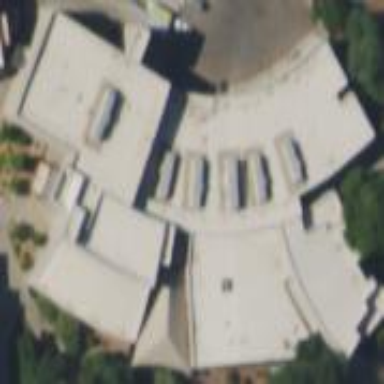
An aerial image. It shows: Sports centre building.